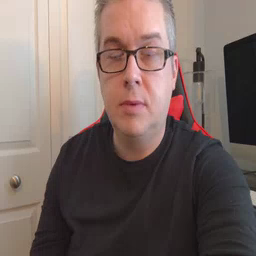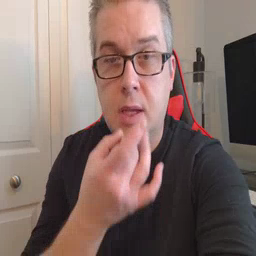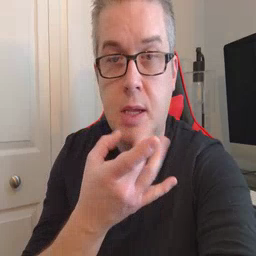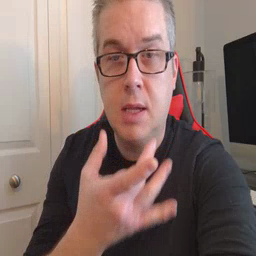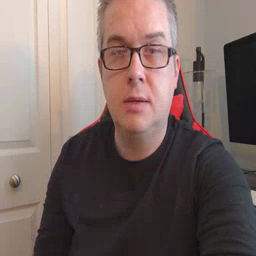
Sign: snack